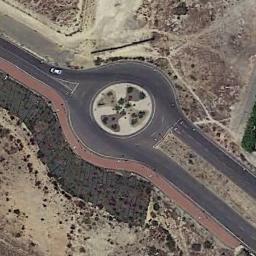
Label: roundabout